Question: I am new to test-driven development and am trying to develop an automated testing suite for my application.
I have successfully written tests that verify the data received from a successful call to Node's fs.readFile method, but as you will see in the screenshot below, when I test my coverage with the istanbul module it correctly displays that I have not tested the case where an error is returned from fs.readFile.

How can I do this? I have a hunch that I have to mock up a file-system, which I have tried using the mock-fs module, but haven't succeeded. The path to the file is hard-coded in the function, and I am using rewire to call the unexported function from my application code. Therefore, when I use rewire's getter method to access the getAppStatus function, it uses the real fs module as that is what is used in the async.js file where getAppStatus resides.
Here's the code that I am testing:
'''
// check whether the application is turned on
function getAppStatus(cb){
fs.readFile(directory + '../config/status.js','utf8', function(err, data){
if(err){
cb(err);
}
else{
status = data;
cb(null, status);
}
});
}
'''
Here's the test I have written for the case where data is returned:
'''
it('application should either be on or off', function(done) {
getAppStatus(function(err, data){
data.should.eq('on' || 'off')
done();
})
});
'''
I am using Chai as an assertion library and running the tests with Mocha.
Any help in allowing me to simulate an error being returned from fs.readFile so I can write a test case for this scenario is well appreciated.
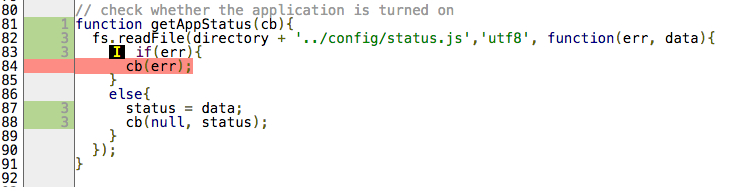
Answer: The better is to use 'mock-fs', if you provide it no file, it will return ENOENT.
Just be careful to call restore after your test to avoid any impact on other tests.
Add at the beginning
'''
var mock = require('mock-fs');
'''
And the test
'''
before(function() {
mock();
});
it('should throw an error', function(done) {
getAppStatus(function(err, data){
err.should.be.an.instanceof(Error);
done();
});
});
after(function() {
mock.restore();
});
'''